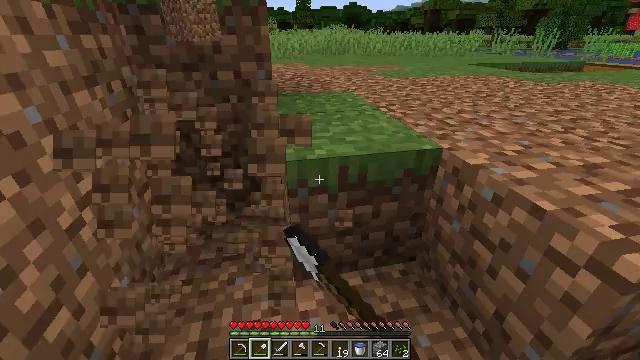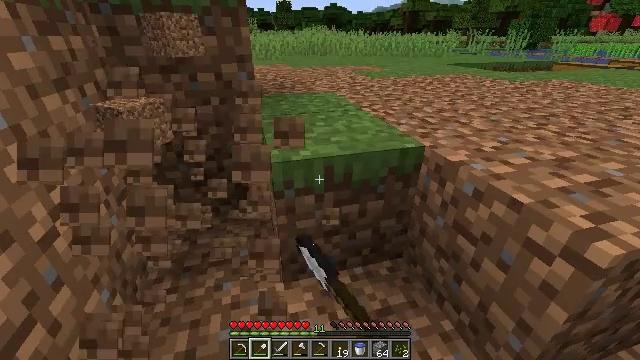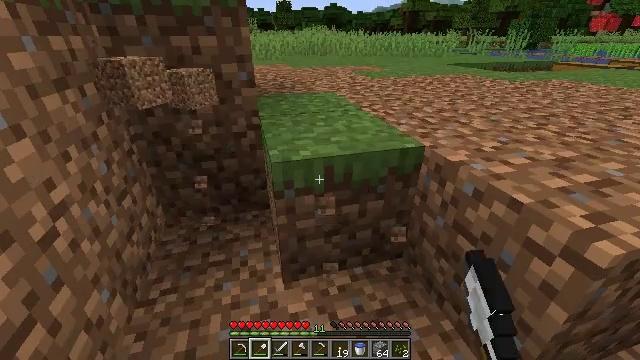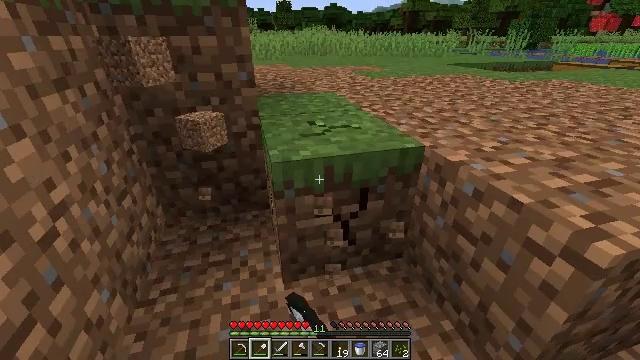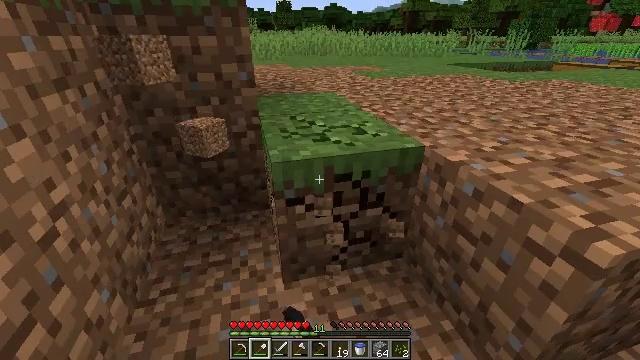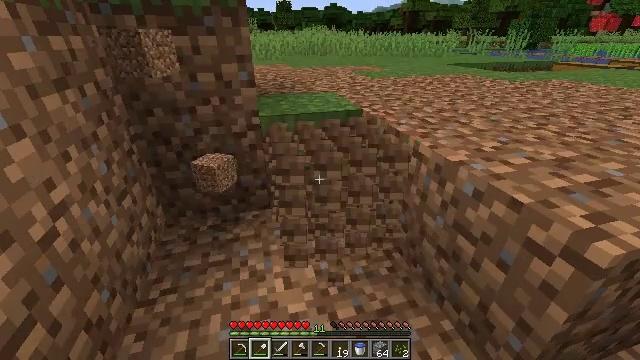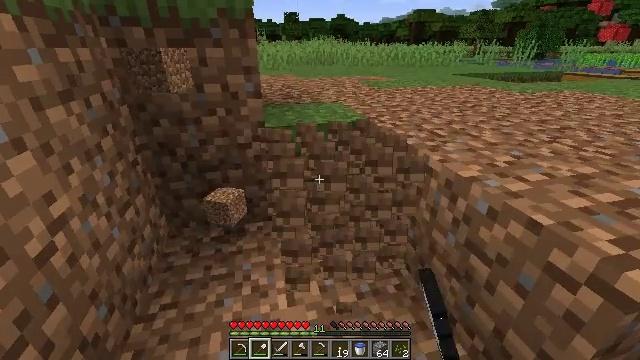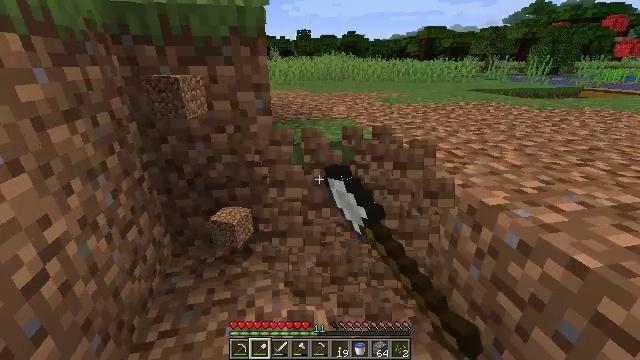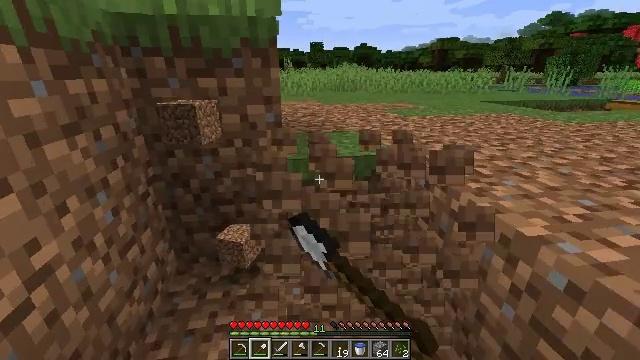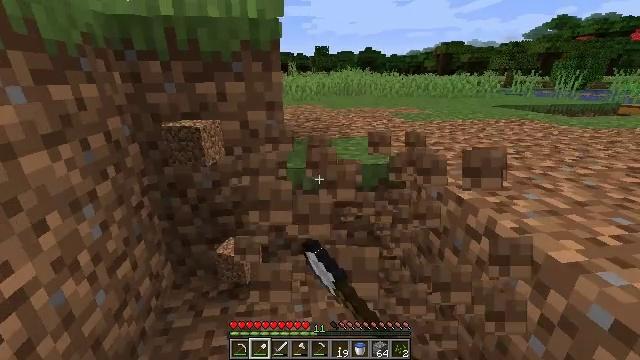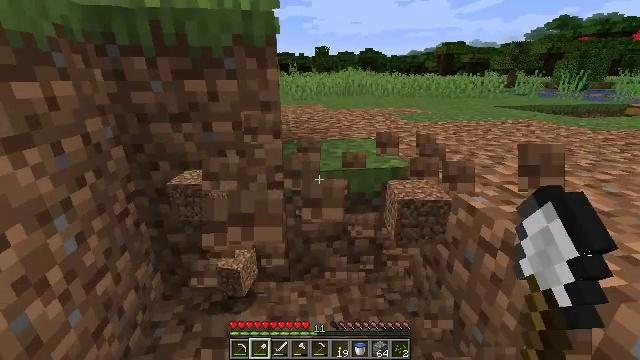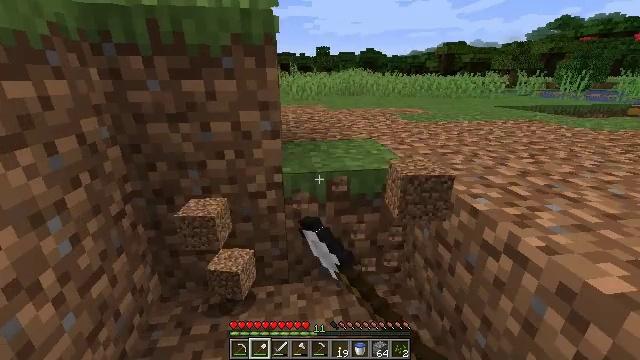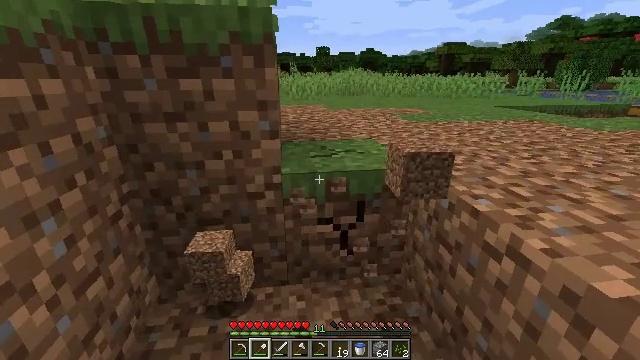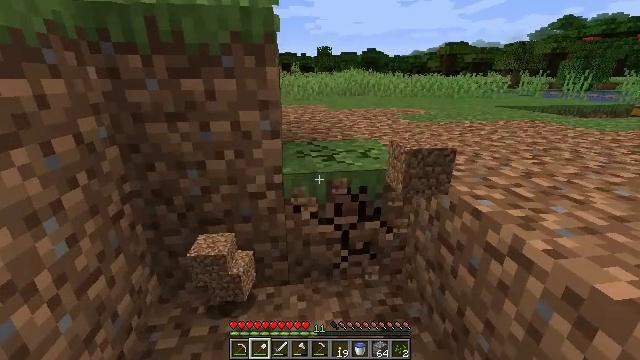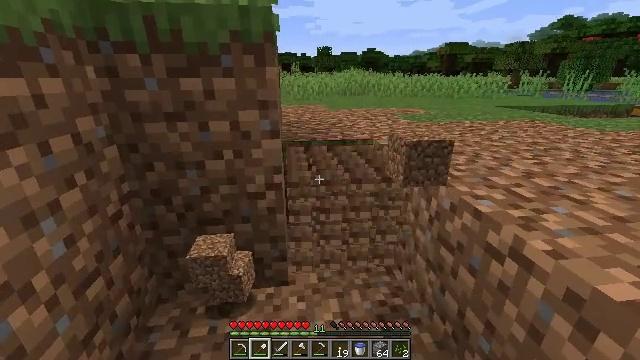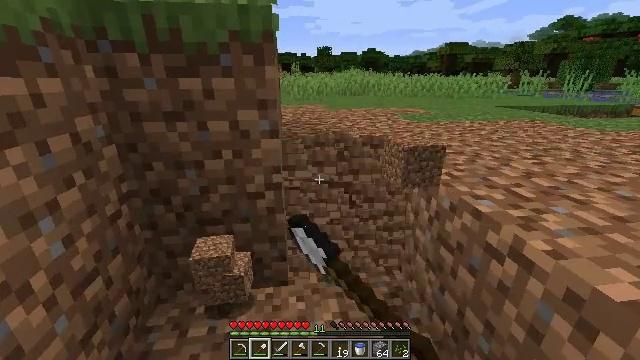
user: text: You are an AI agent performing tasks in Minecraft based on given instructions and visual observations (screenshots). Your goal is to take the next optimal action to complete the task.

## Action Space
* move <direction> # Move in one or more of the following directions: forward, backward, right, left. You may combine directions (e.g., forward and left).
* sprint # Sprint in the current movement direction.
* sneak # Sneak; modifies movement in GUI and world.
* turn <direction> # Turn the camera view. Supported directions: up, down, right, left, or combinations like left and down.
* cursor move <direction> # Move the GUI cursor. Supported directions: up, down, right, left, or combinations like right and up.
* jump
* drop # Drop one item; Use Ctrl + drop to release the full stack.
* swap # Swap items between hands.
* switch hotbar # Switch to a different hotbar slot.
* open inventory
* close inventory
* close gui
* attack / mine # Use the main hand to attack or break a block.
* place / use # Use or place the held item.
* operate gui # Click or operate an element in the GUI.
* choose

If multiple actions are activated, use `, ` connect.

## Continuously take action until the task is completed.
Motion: motion action
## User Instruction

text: Gather grass block for landscaping.
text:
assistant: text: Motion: turn right, attack / mine
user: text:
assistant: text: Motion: attack / mine
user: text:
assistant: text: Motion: attack / mine
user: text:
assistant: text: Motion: attack / mine
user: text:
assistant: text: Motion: attack / mine
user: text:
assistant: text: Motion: move forward, turn left and up, attack / mine
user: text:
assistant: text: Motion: move forward, turn left and up, attack / mine
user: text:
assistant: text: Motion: move forward, turn left and up, attack / mine
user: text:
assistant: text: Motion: attack / mine
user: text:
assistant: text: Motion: attack / mine
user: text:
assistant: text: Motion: attack / mine
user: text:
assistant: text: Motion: attack / mine
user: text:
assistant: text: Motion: attack / mine
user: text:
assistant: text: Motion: attack / mine
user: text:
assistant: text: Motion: attack / mine
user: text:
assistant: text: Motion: turn left, attack / mine
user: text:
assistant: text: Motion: turn left, attack / mine
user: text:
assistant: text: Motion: turn left, attack / mine
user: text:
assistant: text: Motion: attack / mine